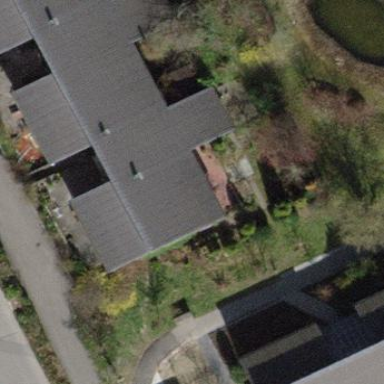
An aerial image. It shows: Terrace building.